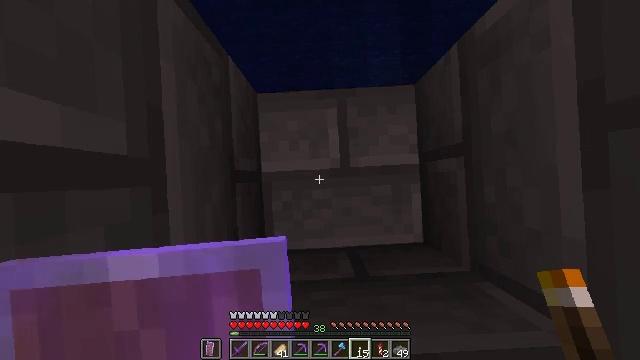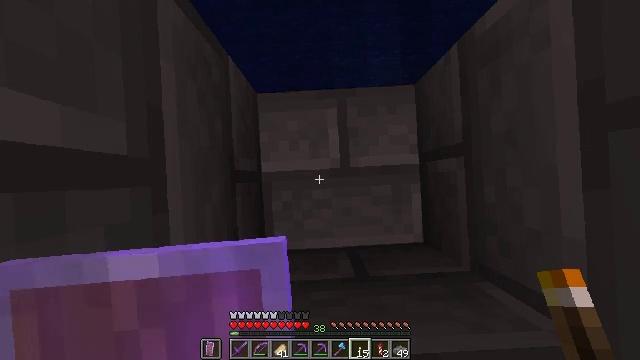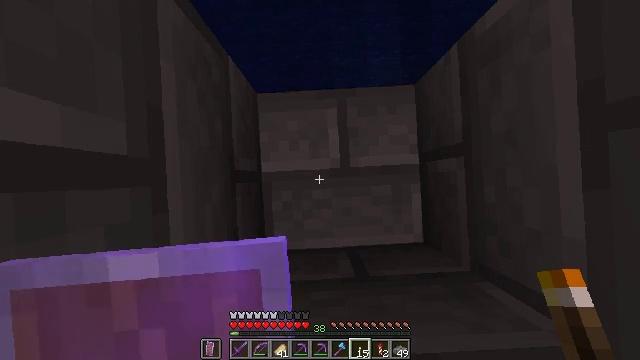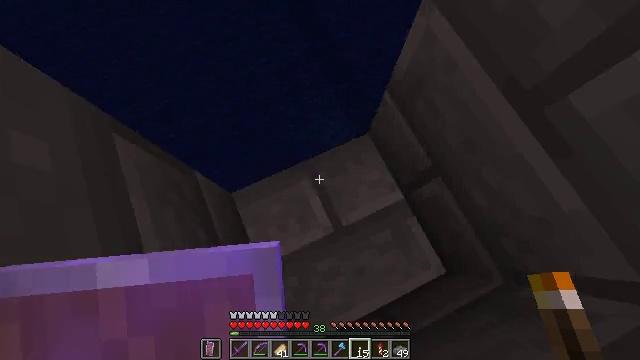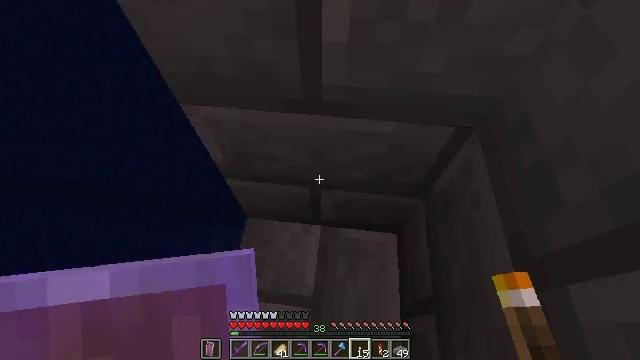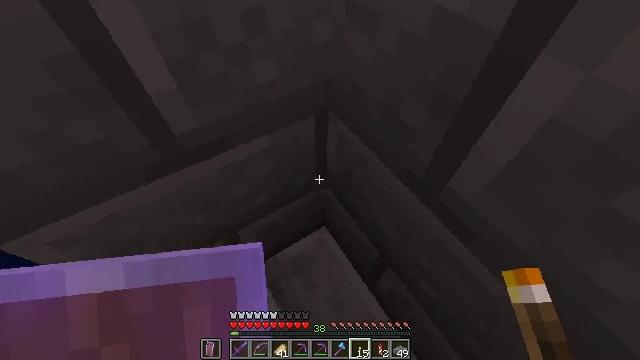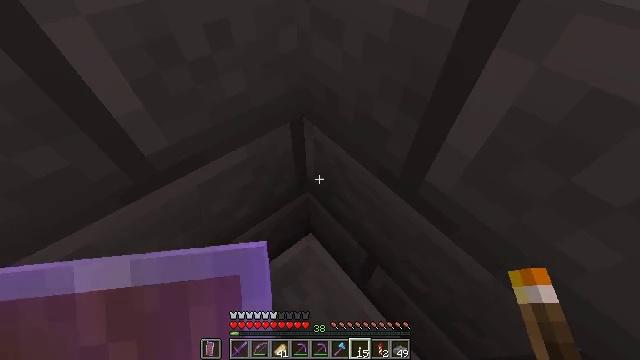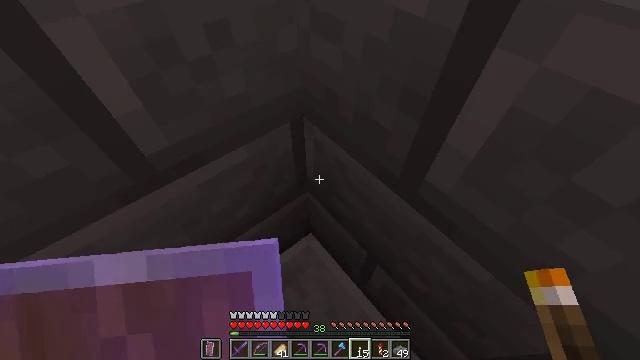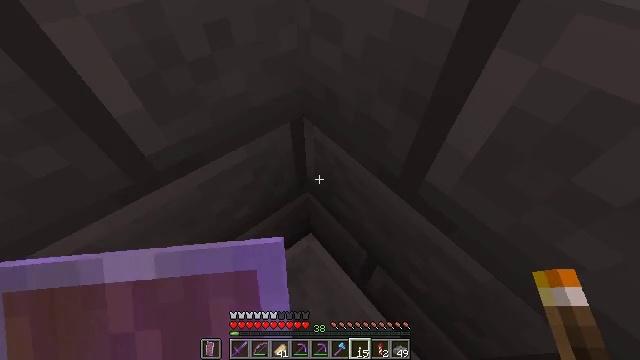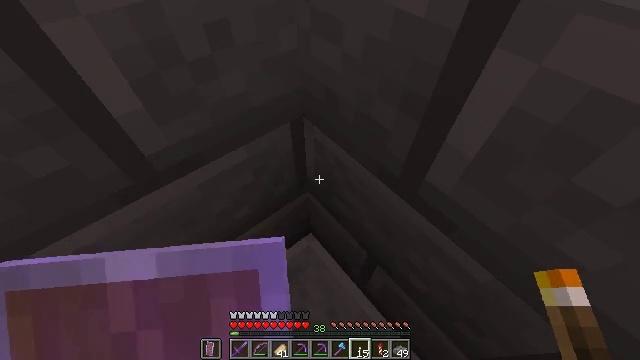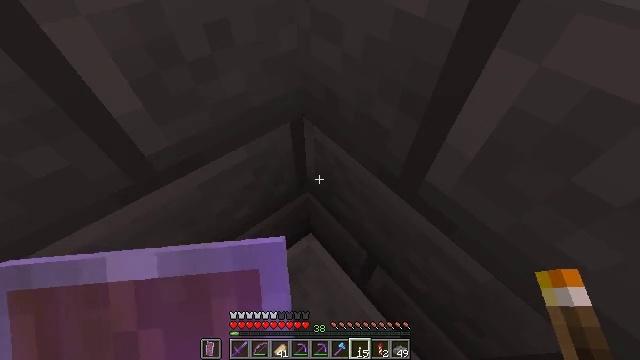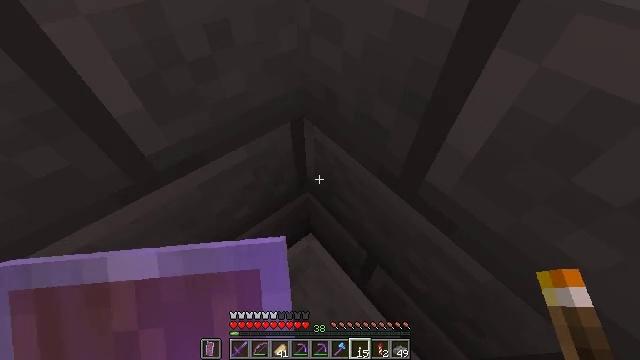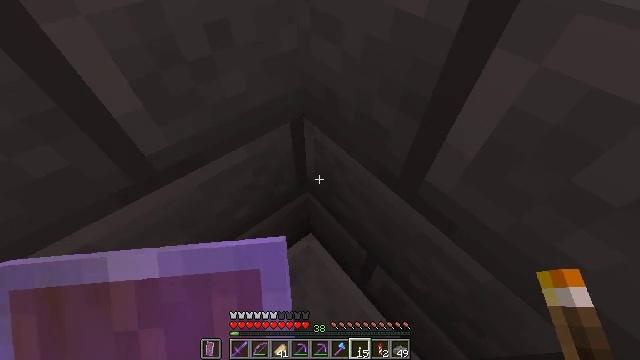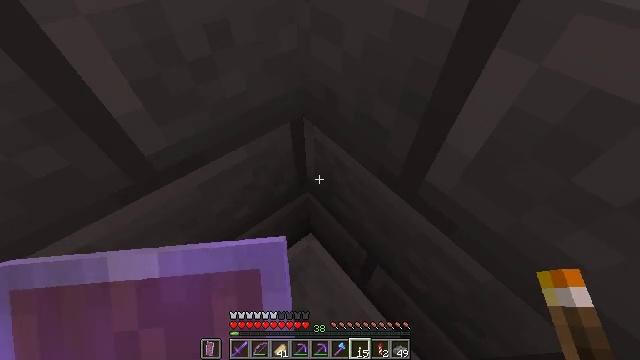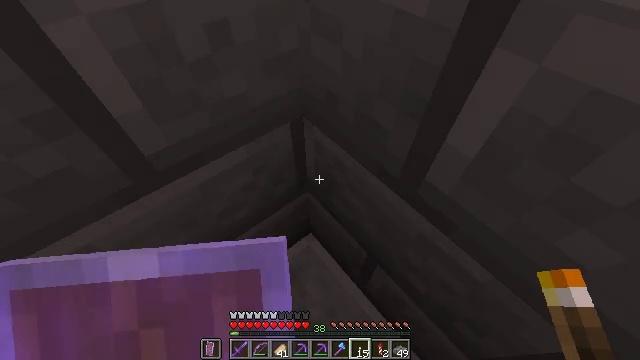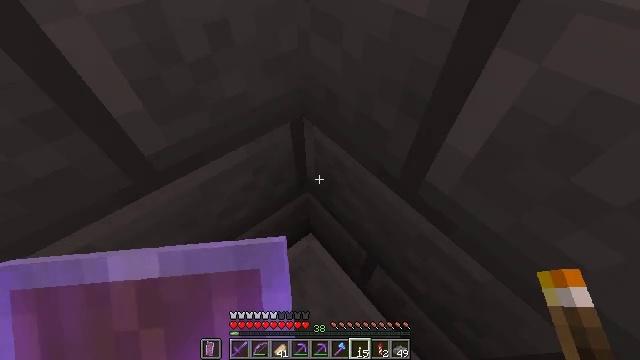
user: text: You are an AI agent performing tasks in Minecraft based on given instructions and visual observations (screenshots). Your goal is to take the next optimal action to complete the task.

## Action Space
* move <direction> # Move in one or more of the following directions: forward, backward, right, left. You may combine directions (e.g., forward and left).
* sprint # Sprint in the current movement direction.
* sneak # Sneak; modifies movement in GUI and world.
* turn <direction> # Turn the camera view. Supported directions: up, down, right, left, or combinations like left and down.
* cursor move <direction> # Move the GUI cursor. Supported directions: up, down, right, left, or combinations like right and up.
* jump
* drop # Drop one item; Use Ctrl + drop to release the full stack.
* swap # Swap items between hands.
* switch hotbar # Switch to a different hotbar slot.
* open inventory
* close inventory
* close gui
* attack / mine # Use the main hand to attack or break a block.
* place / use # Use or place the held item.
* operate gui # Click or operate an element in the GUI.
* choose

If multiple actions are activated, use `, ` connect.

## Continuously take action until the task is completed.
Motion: motion action
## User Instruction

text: Gather cobblestone wall segments.
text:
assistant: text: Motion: no_op
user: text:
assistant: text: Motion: no_op
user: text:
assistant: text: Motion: turn right and up
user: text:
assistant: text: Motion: turn right and up
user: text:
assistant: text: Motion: turn right and up
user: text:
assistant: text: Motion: turn right and up
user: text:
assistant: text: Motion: no_op
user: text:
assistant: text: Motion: no_op
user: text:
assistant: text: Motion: no_op
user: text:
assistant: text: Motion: no_op
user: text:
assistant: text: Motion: no_op
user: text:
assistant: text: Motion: no_op
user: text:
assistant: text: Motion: no_op
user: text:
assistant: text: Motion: no_op
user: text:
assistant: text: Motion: no_op
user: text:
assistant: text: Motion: no_op
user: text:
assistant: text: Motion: no_op
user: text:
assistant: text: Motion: no_op
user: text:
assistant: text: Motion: no_op
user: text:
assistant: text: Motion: turn left and up
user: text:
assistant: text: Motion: turn left and up
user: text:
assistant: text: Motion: turn left and up
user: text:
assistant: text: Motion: turn left and up
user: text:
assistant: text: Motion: turn left
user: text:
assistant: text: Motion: no_op
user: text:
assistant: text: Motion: no_op
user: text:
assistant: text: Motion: no_op
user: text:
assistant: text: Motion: no_op
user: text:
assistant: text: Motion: no_op
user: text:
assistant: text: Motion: no_op